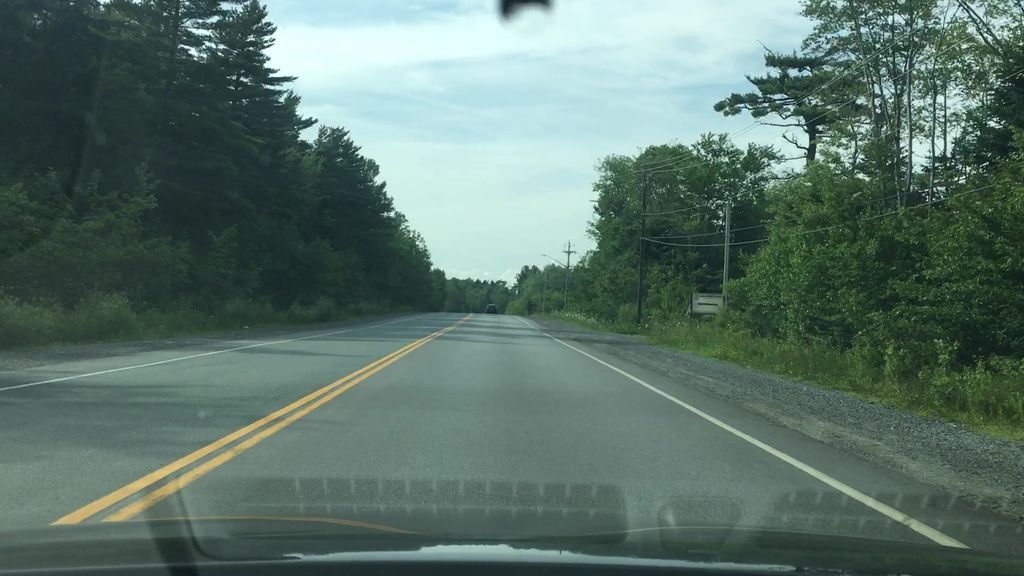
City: halifax